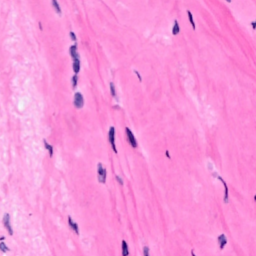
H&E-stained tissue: Breast